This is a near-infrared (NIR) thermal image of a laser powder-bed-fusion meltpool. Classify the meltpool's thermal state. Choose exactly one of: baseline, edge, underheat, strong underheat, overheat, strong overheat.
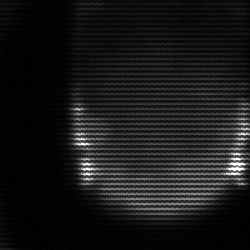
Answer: edge